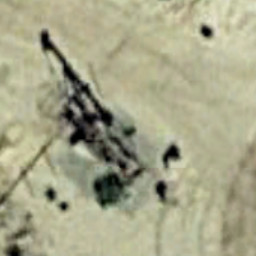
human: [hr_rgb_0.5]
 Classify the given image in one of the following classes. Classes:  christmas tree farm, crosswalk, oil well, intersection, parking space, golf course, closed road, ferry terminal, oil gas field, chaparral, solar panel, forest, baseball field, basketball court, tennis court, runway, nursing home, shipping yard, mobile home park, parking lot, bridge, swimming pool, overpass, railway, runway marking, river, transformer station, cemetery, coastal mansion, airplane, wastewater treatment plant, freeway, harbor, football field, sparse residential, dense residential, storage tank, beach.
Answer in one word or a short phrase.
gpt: oil well